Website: macys
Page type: customer-info-address
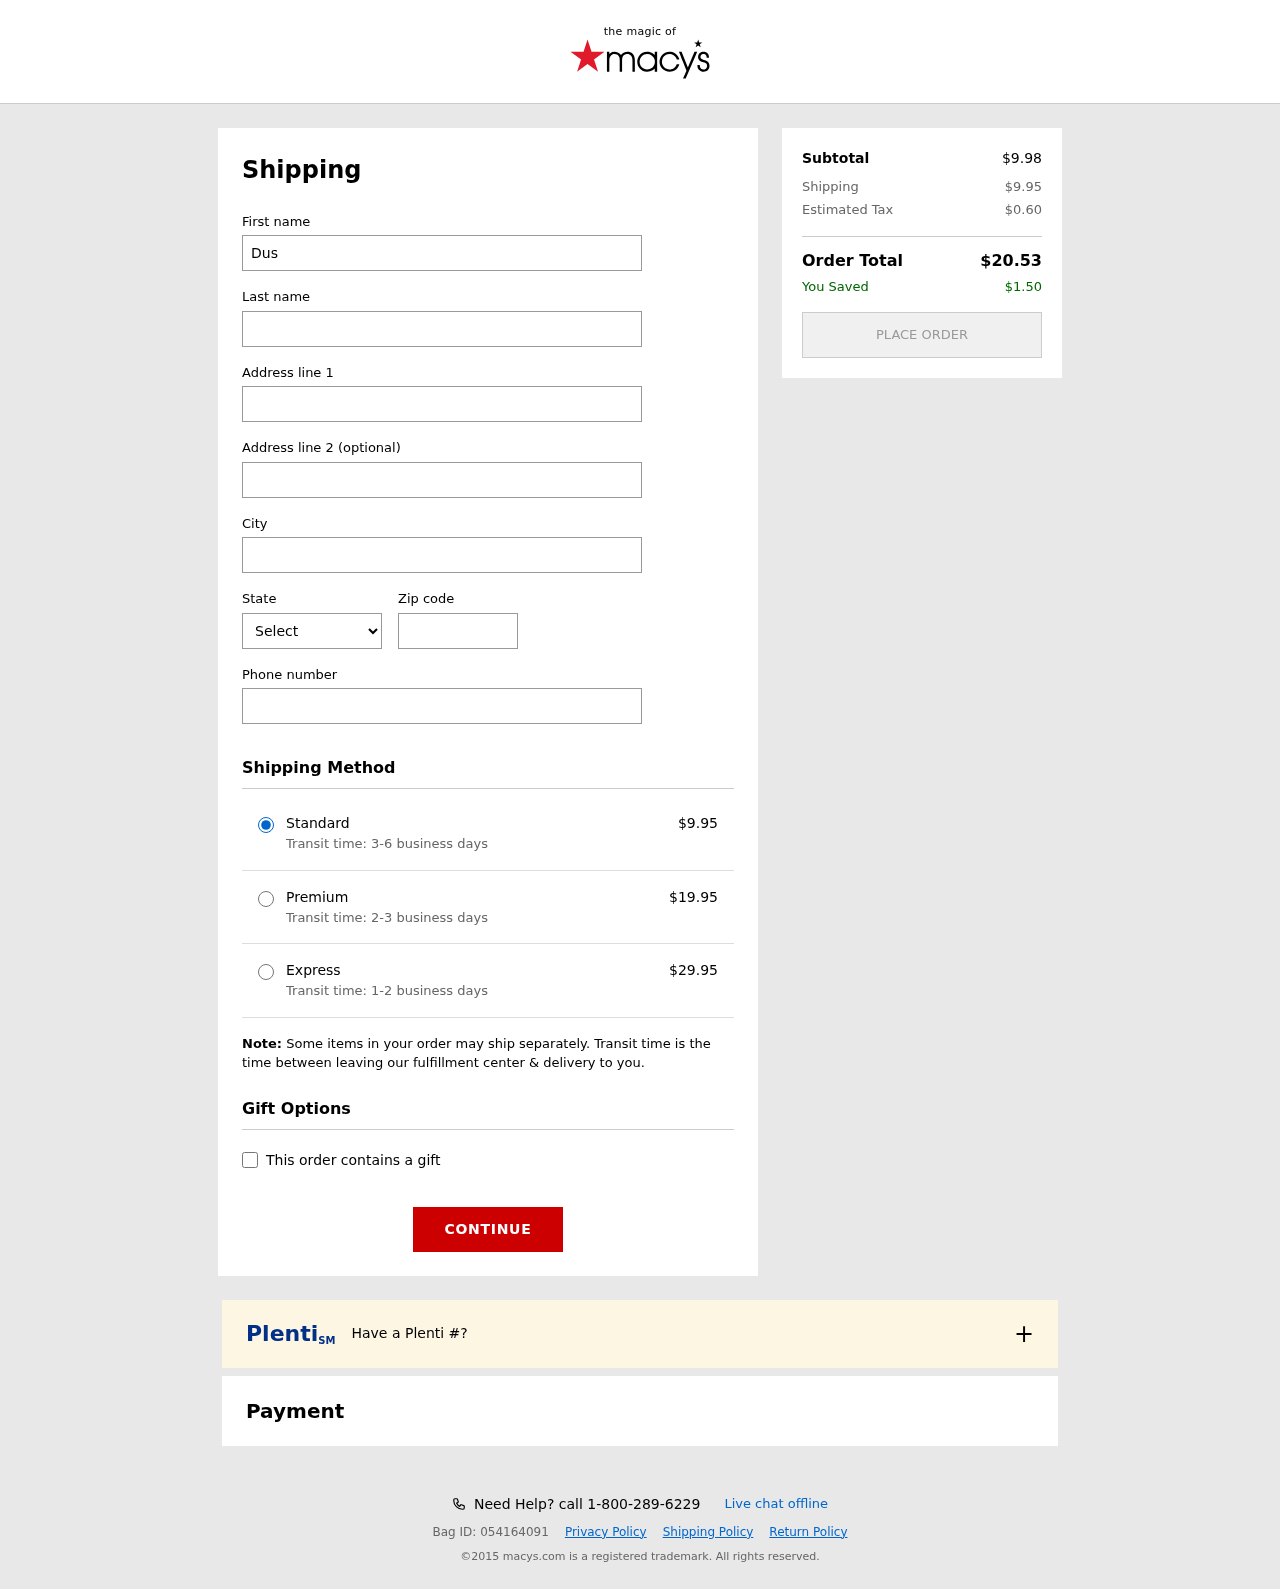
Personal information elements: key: PII_CITY
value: Reevesstad
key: PII_FIRSTNAME
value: Dustin
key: PII_LASTNAME
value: Robbins
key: PII_PHONE
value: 2033886750
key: PII_POSTCODE
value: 86513
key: PII_STATE_ABBR
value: MI
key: PII_STREET
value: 0758 Rebecca Village
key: PII_STREET2
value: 456 Tina Tunnel Suite 820
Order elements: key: ORDER_SHIPPING_COST
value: $9.95
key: ORDER_SHIPPING_COST_PREMIUM
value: $19.95
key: ORDER_SHIPPING_COST_EXPRESS
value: $29.95
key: ORDER_SUBTOTAL
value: $9.98
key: ORDER_TAX
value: $0.60
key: ORDER_TOTAL
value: $20.53
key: ORDER_SAVINGS
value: $1.50